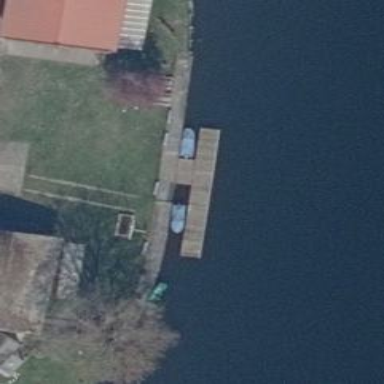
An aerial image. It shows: Man-made pier.